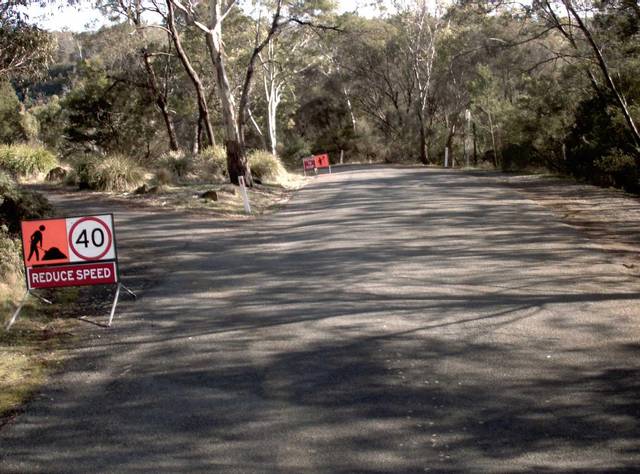
Region: Australia
Coordinates: -41.459, 147.117